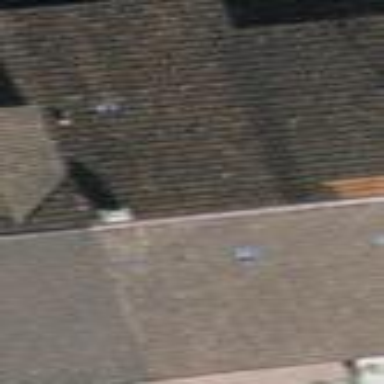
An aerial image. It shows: Terrace building.